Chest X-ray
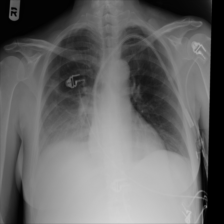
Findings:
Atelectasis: negative
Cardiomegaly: negative
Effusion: positive
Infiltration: negative
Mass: negative
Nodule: negative
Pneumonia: negative
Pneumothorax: negative
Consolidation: negative
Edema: negative
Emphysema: negative
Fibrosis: negative
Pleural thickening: negative
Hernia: negative